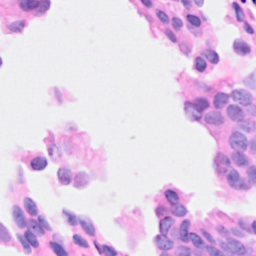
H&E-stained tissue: Breast